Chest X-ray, PA view. Patient: 48 years old, sex M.
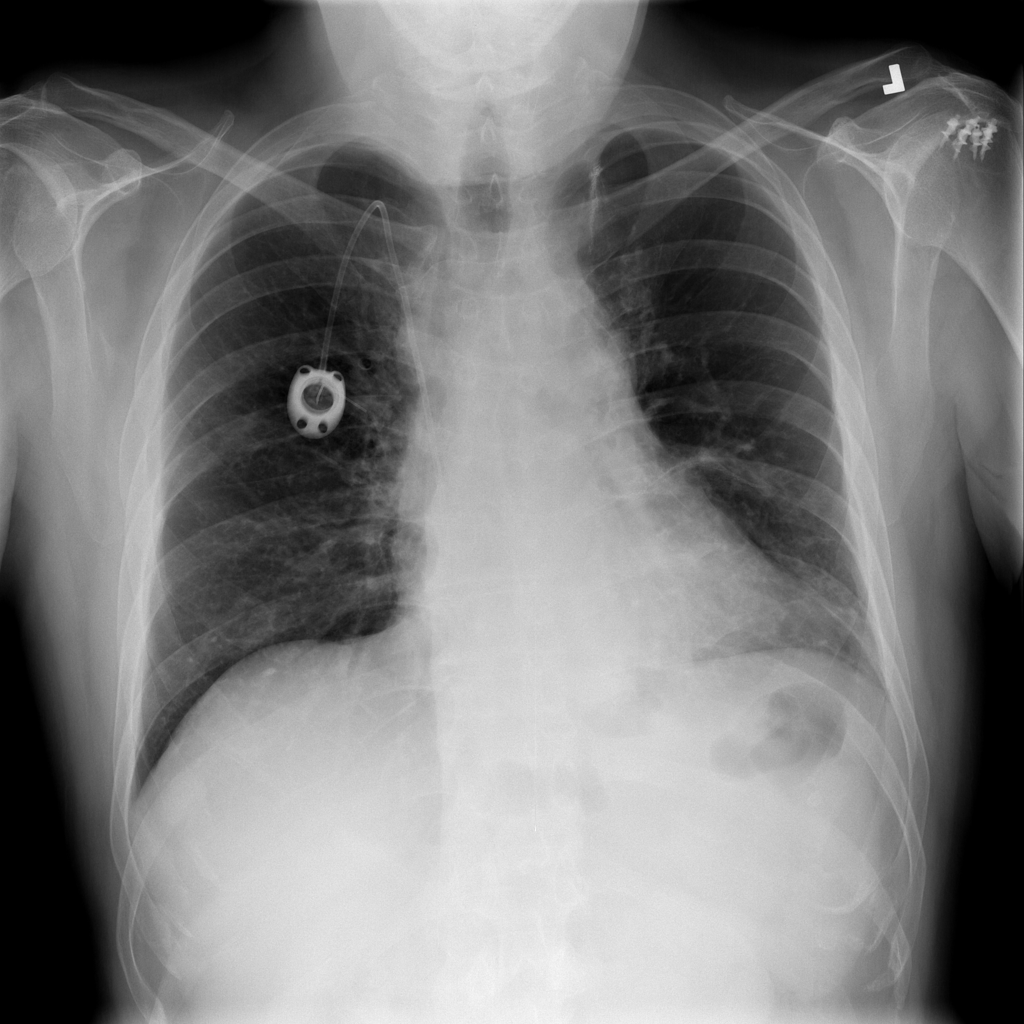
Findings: No Finding